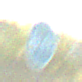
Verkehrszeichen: GetrennterRadUndGehwegRadwegRechts
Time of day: SunriseSunset
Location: Outdoor (RoadRail)
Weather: Clear
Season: NotSpecified
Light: Natural